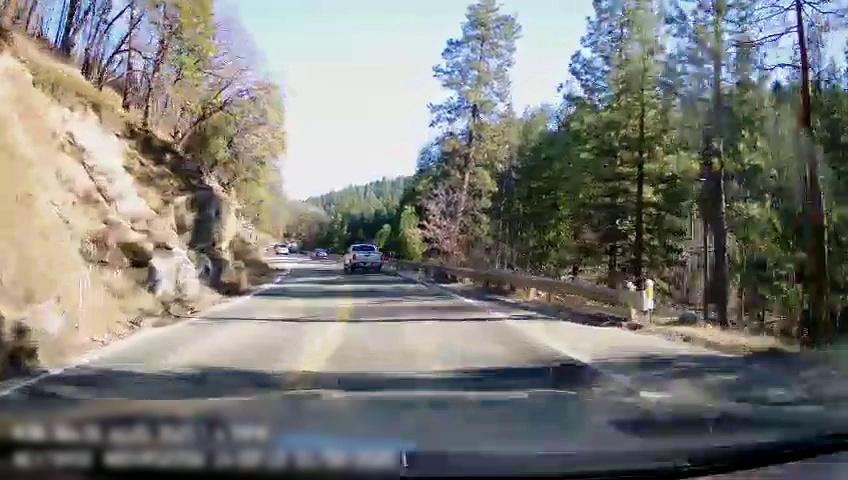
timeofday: Day
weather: Sunny
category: Drivable Space
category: Drivable Space
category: Vehicles | Truck
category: Vehicles | Car
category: Vehicles | SUV
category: Lanes | Opposite Lane
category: Lanes | Current Lane
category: Lanes | Opposite Lane
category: Lanes | Current Lane
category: Traffic | Signs